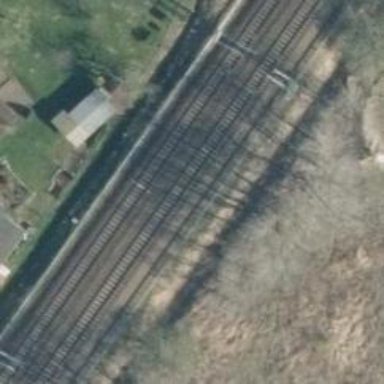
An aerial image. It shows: Isolated track section for railway.